Interaction volume radius: 10 \u00c5
Interaction volume height: 20 \u00c5
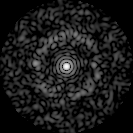
Disorder parameter: 0.8165